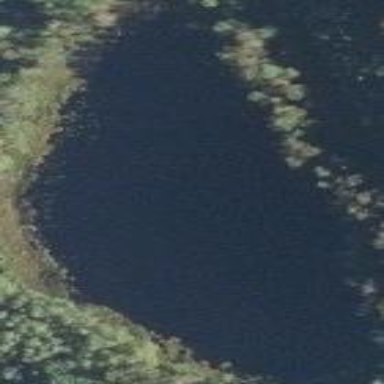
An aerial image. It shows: Peaceful pond surrounded by nature.